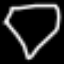
Label: diamond